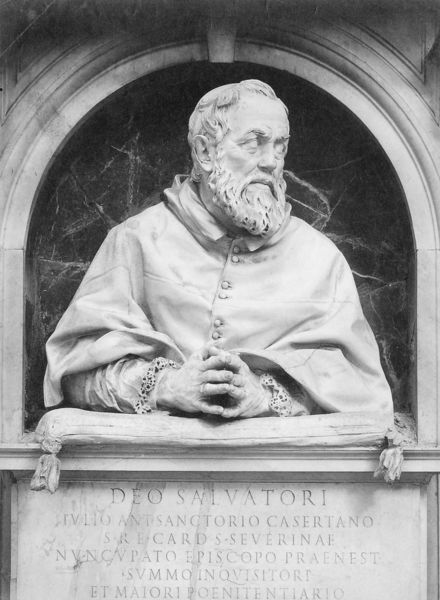
Titel: Denkmal für Kardinal Giulio Antonio Santori
Künstler: Giuliano Finelli
Standort: Rom, S. Giovanni in Laterano (EU - I - Latium)
Schlagwörter: gott, kopf, mann, umhang, weiß, grau, marmor, mund, nase, ohr, schwarz, stirn, bart, augen, kragen, stein, hände, kirche, figur, gewand, haare, mantel, spitzen, lippen, locken, skulptur, schrift, wangen, bogen, italien, kissen, gefaltet, inschrift, brauen, büste, grimmig, stuck, plastik, knöpfe, foto, nische, buch, widmung, gebet, talar, halbportrait, halb, priester, quasten, deo, lateinisch, senator, kleriker, bommeln, knöpfwe, saivatori, deo slvatore, porträt